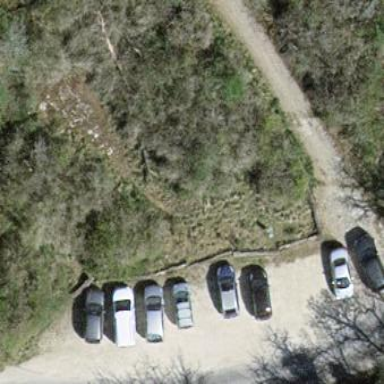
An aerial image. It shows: Parking area.